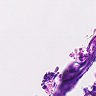
Metastatic tissue present: no